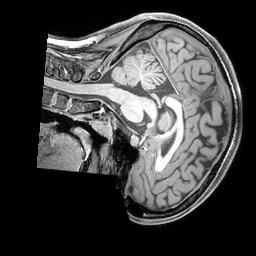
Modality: T1w
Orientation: sagittal
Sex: female
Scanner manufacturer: siemens
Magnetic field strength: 3 T
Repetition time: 2.3 s
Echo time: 0.00226 s